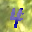
Label: 4